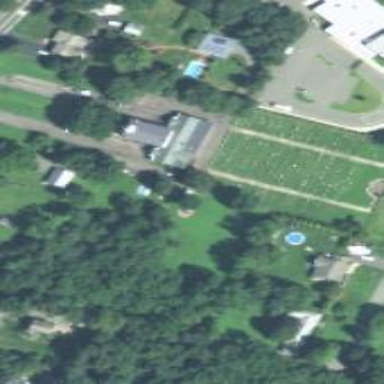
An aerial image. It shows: Graveyard.